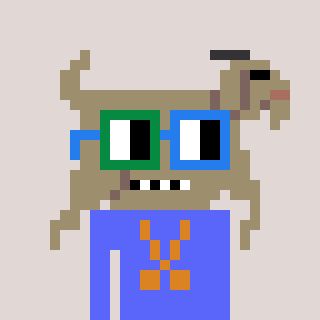
a pixel art character with square green and blue glasses, a goat-shaped head and a purple-colored body on a warm background